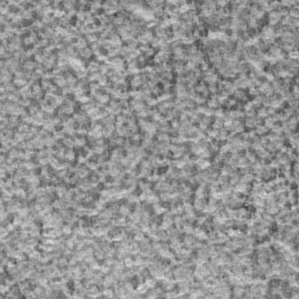
Label: frost